Question: In the Xcode 5 (and probably 4) project settings -
How can we find out what '' actually resolves to for the setting?

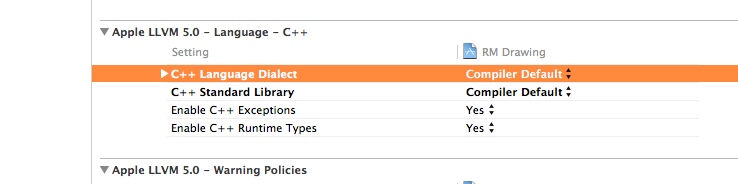
Answer: According to the "Quick Help Inspector" in Xcode 5.0.2, the current "Compiler Default" is "GNU++98", which corresponds to the compiler option "-std=gnu++98".
It can also be seen in the compiler source code (<URL>:
'''
01033 if (LangStd == LangStandard::lang_unspecified) {
01034 // Based on the base language, pick one.
01035 switch (IK) {
01036 case IK_None:
01037 case IK_AST:
01038 case IK_LLVM_IR:
01039 llvm_unreachable("Invalid input kind!");
01040 case IK_OpenCL:
01041 LangStd = LangStandard::lang_opencl;
01042 break;
01043 case IK_CUDA:
01044 LangStd = LangStandard::lang_cuda;
01045 break;
01046 case IK_Asm:
01047 case IK_C:
01048 case IK_PreprocessedC:
01049 case IK_ObjC:
01050 case IK_PreprocessedObjC:
01051 LangStd = LangStandard::lang_gnu99;
01052 break;
01053 case IK_CXX:
01054 case IK_PreprocessedCXX:
01055 case IK_ObjCXX:
01056 case IK_PreprocessedObjCXX:
01057 LangStd = LangStandard::lang_gnucxx98;
01058 break;
01059 }
01060 }
'''